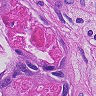
Metastatic tissue present: yes